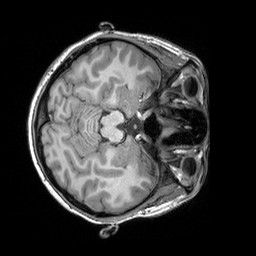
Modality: T1w
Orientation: axial
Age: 23
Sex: female
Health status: healthy
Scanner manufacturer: siemens
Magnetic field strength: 3 T
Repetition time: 2.3 s
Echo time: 0.00303 s